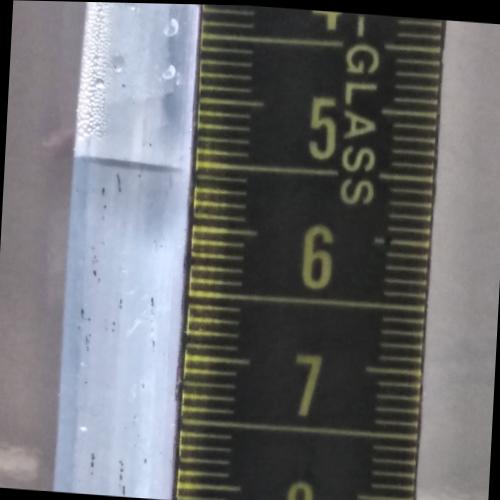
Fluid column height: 5.6 cm